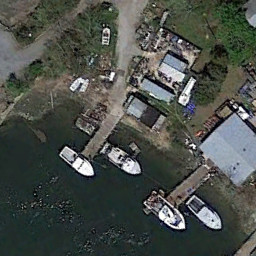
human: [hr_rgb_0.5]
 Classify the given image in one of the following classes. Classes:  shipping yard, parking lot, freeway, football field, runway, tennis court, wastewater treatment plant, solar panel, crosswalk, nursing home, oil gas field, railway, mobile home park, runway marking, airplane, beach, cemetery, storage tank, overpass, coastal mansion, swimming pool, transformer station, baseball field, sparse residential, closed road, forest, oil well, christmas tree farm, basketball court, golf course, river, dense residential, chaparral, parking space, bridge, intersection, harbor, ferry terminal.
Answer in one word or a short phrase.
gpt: ferry terminal